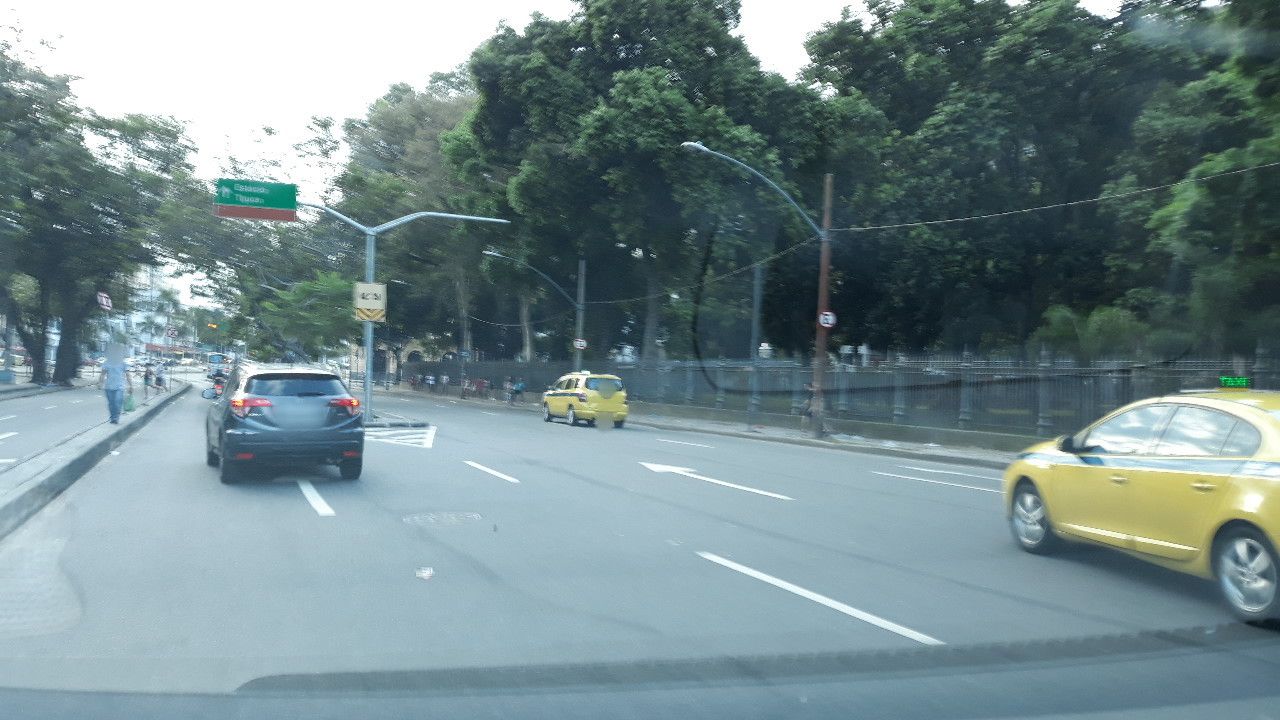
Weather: clear
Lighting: day
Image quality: good
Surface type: driving surface
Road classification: primary
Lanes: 1
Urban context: urban centre
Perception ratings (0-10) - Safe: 1.75, Lively: 8.5, Beautiful: 8.27, Boring: 0.48, Depressing: 0.45, Wealthy: 5.35